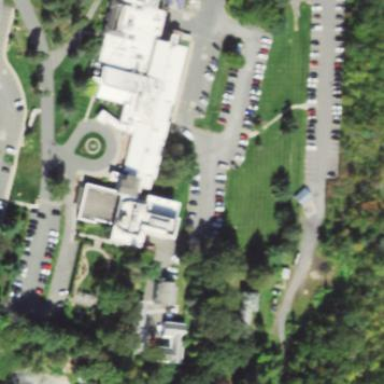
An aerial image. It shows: Healthcare facility identified as hospital.